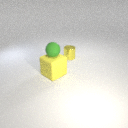
small yellow metal cylinder to the right of large yellow rubber cube